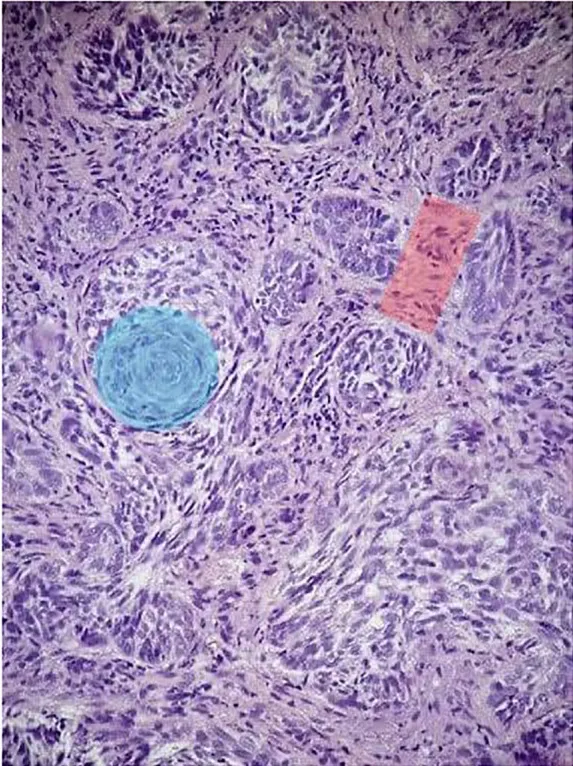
Histopathologic features of the patient's nasal tip skin lesion punch biopsy. H&E (x10): the tumor is composed of a nest of basaloid cells with peripheral palisading (red shadow) and features of BCC admixed with areas of squamoid cells (blue shadow).
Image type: pathology (h&e)